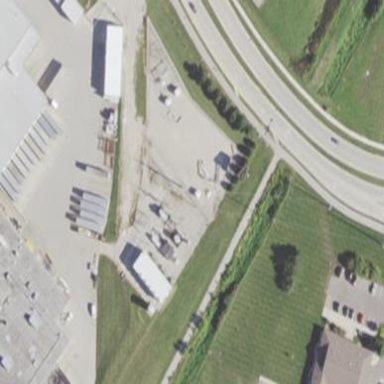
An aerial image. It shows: Gas substation.